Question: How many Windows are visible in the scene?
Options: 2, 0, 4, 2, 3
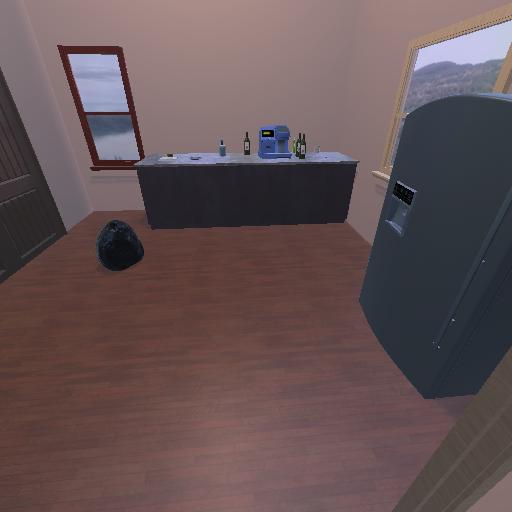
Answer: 2